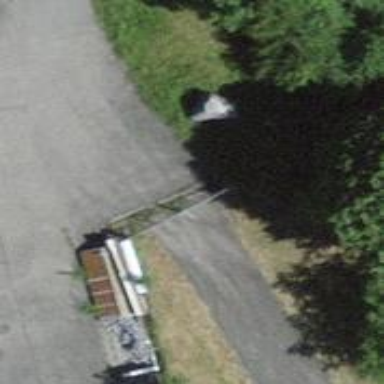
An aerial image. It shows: Gate.